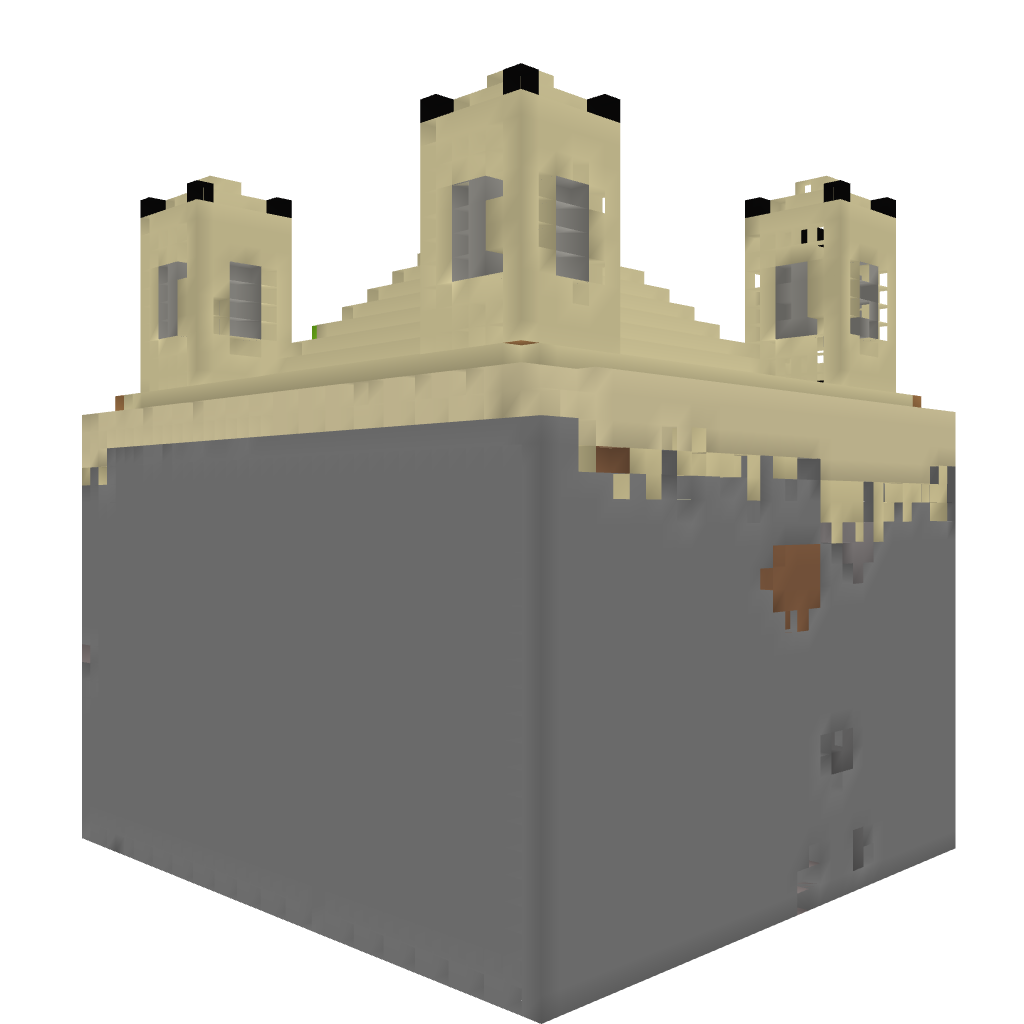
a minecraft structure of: PartyTemple